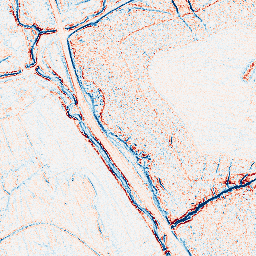
Category: edge_preserving
Decomposition family: anisotropic_diffusion
Decomposition parameters: iterations: 5
kappa: 100
gamma: 0.1
Upsampling method: regularized
Upsampling parameters: scale: 4
lambda_reg: 0.01
Upsampling scale: 4